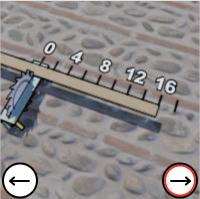
Task: length
Answer: 16
First scale value: 4.0